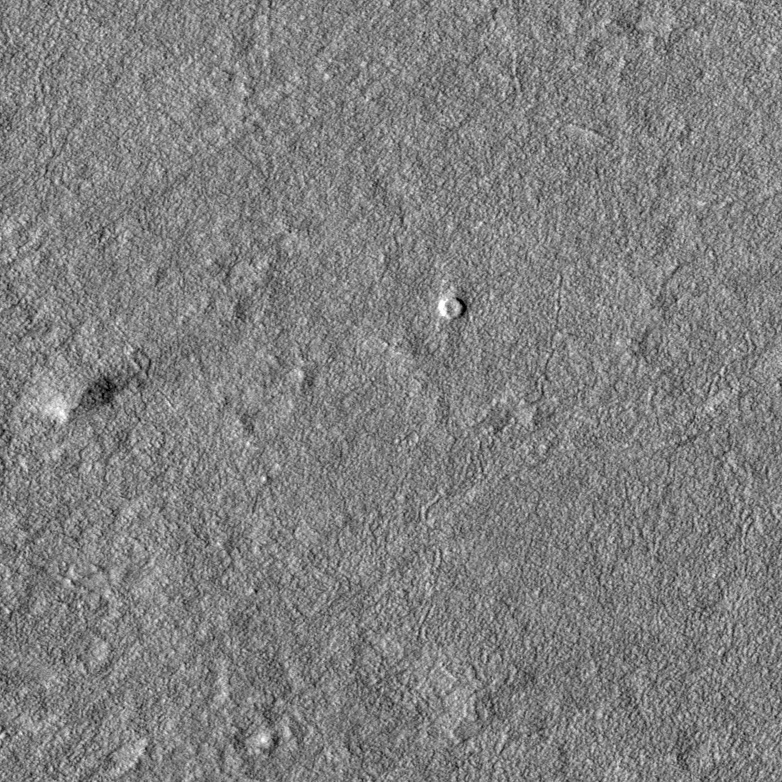
Label: dustdevil